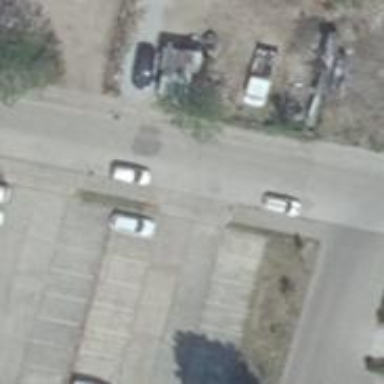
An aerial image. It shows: Parking aisle with concrete plate surface.